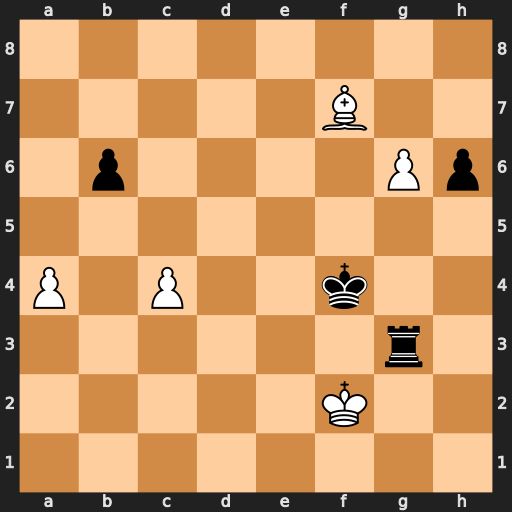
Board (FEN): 8/5B2/1p4Pp/8/P1P2k2/6r1/5K2/8
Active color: w
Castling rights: -
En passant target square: -
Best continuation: c5 bxc5 a5